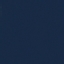
Land use / land cover: SeaLake